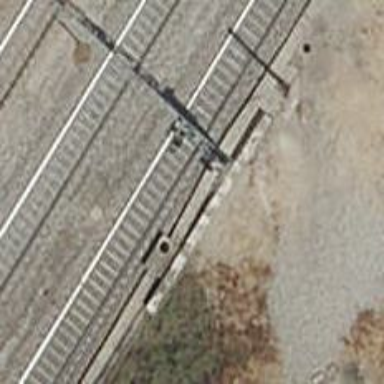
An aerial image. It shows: Bridge with electrified railway tracks featuring contact line.